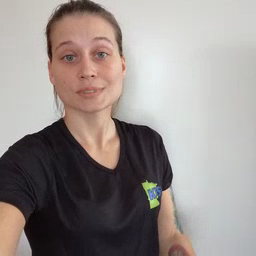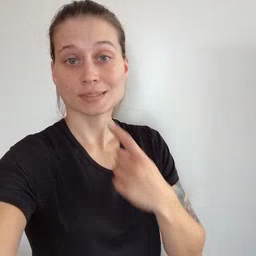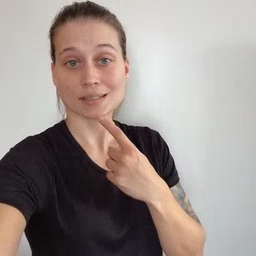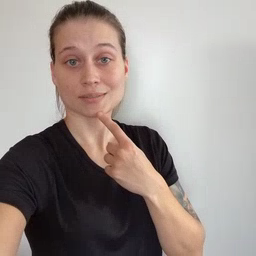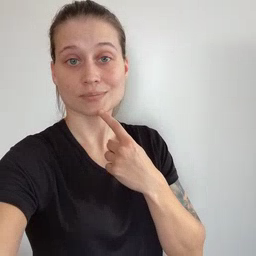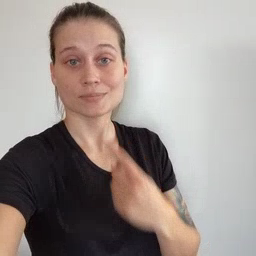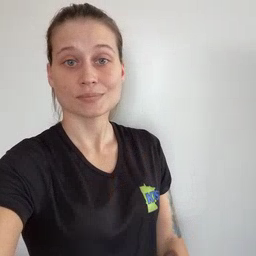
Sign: say